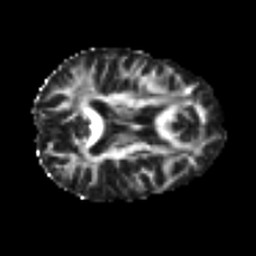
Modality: FA
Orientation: axial
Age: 62
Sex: female
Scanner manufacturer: siemens
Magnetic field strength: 3 T
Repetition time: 4.987 s
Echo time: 0.0792 s